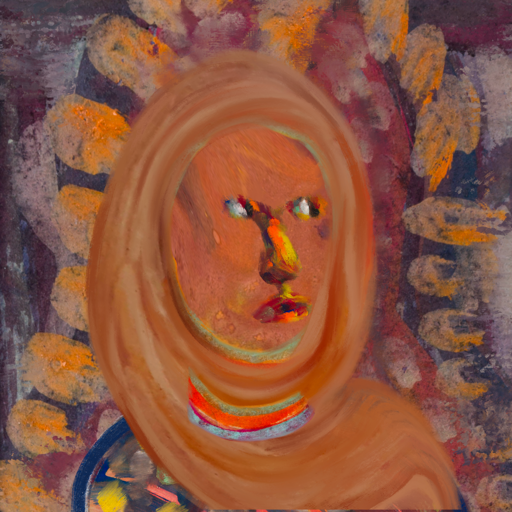
Background: Doll, Head And Neck Side: Mother_And_Son_Son, Face Side: An_Impression, Bust: Mother_And_Son_Mother, Hair Side: Sisters, Head Accessory: Pious_Lady_Scarf, Second Necklace: Blank, Necklace: Sisters, Baby: Blank